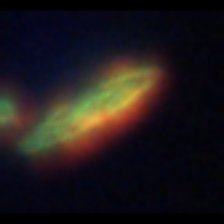
Taxon: Pennate
Group: Diatoms